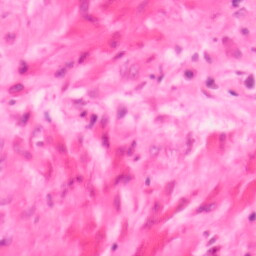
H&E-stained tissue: Colon